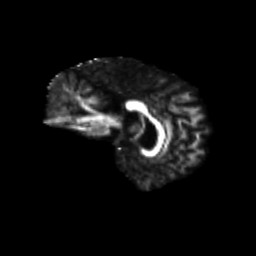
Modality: FA
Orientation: sagittal
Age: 69
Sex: male
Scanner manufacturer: siemens
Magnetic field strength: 3 T
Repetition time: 4.71 s
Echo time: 0.0906 s